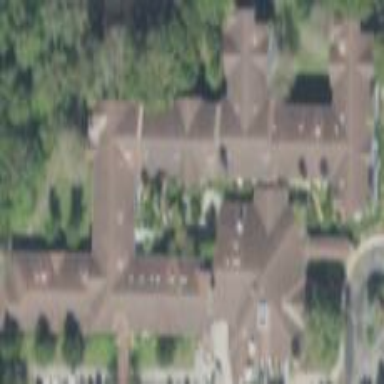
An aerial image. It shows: Nursing home.